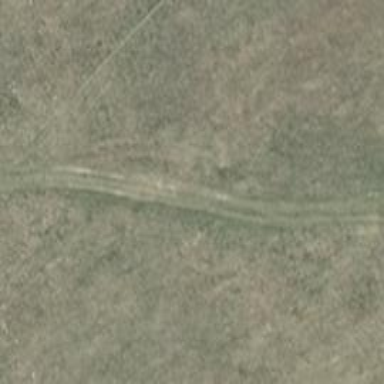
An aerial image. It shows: Track road with grade4 tracktype.